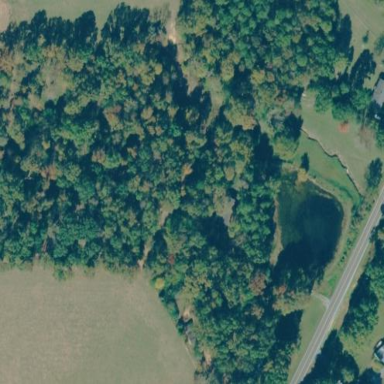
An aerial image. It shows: Serene woodland landscape.